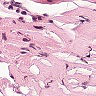
Metastatic tissue present: no